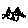
Label: cat